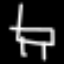
Label: chair